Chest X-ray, AP view. Patient: 59 years old, sex M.
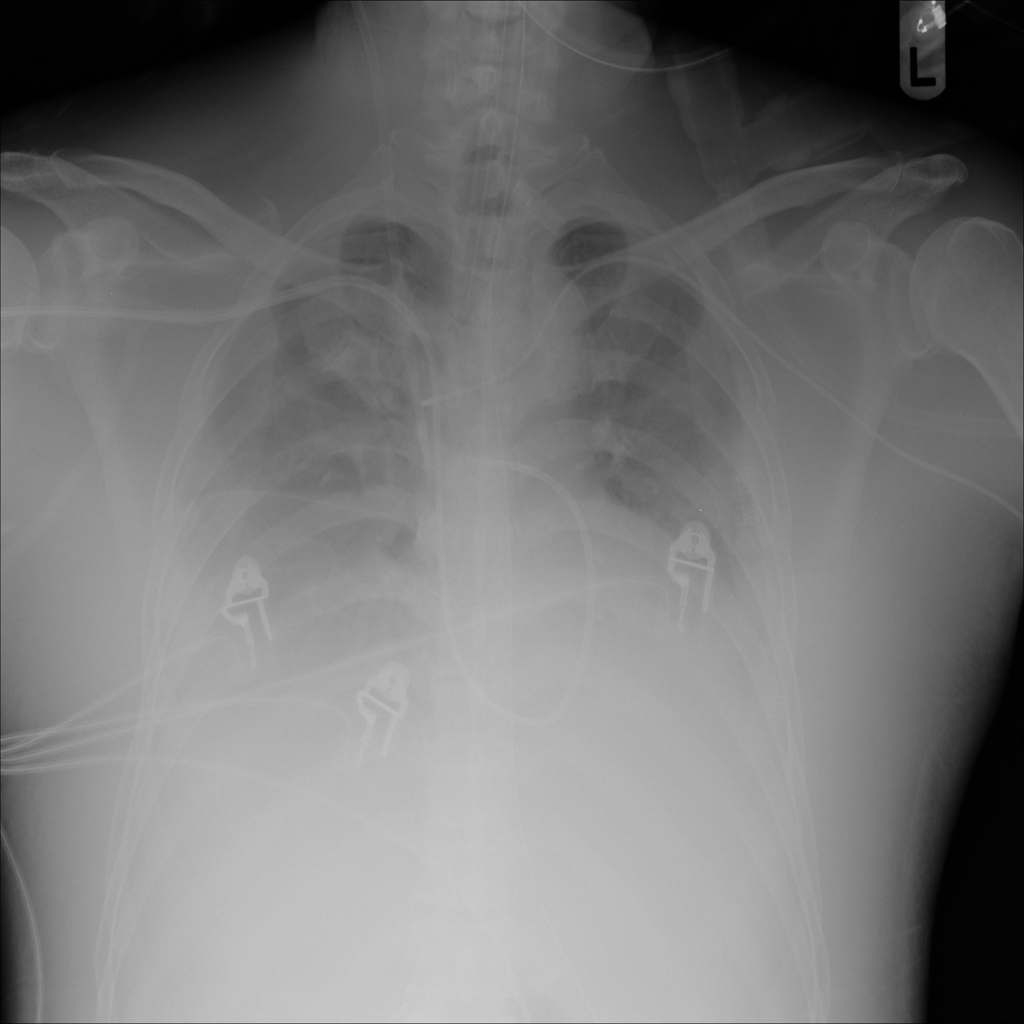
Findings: Effusion